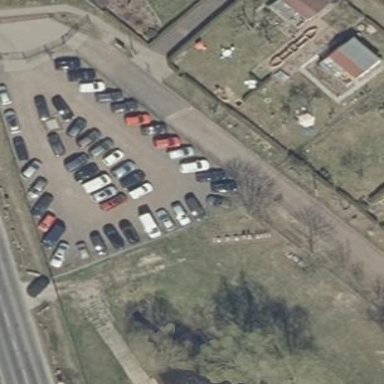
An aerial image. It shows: Parking area with surface.